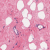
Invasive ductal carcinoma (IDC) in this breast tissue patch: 0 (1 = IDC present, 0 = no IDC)